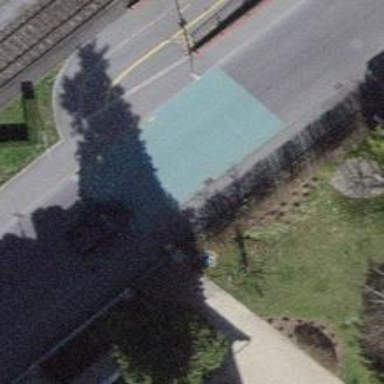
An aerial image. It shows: Marked road crossing with surface markings.